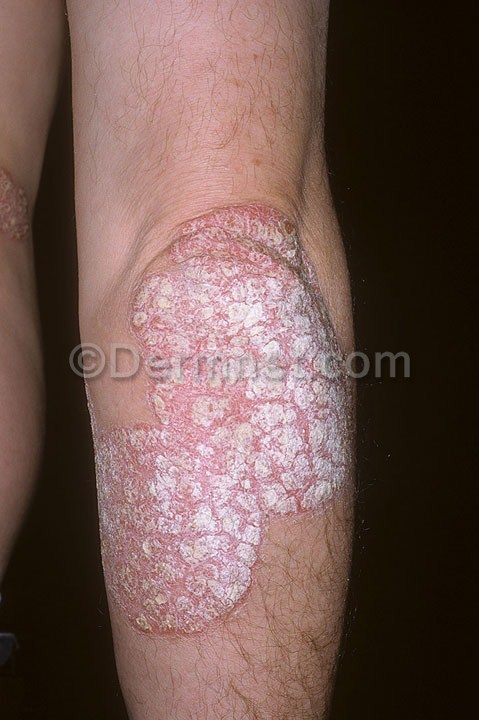
Disease: Psoriasis pictures Lichen Planus and related diseases